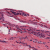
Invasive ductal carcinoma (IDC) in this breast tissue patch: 0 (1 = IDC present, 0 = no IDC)